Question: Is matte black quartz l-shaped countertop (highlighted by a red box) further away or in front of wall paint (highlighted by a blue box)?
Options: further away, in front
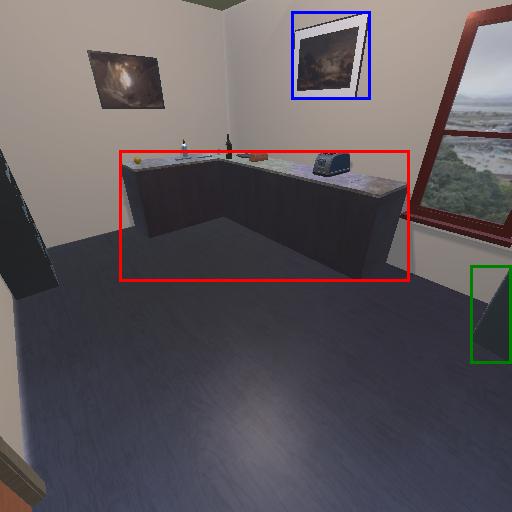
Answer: further away